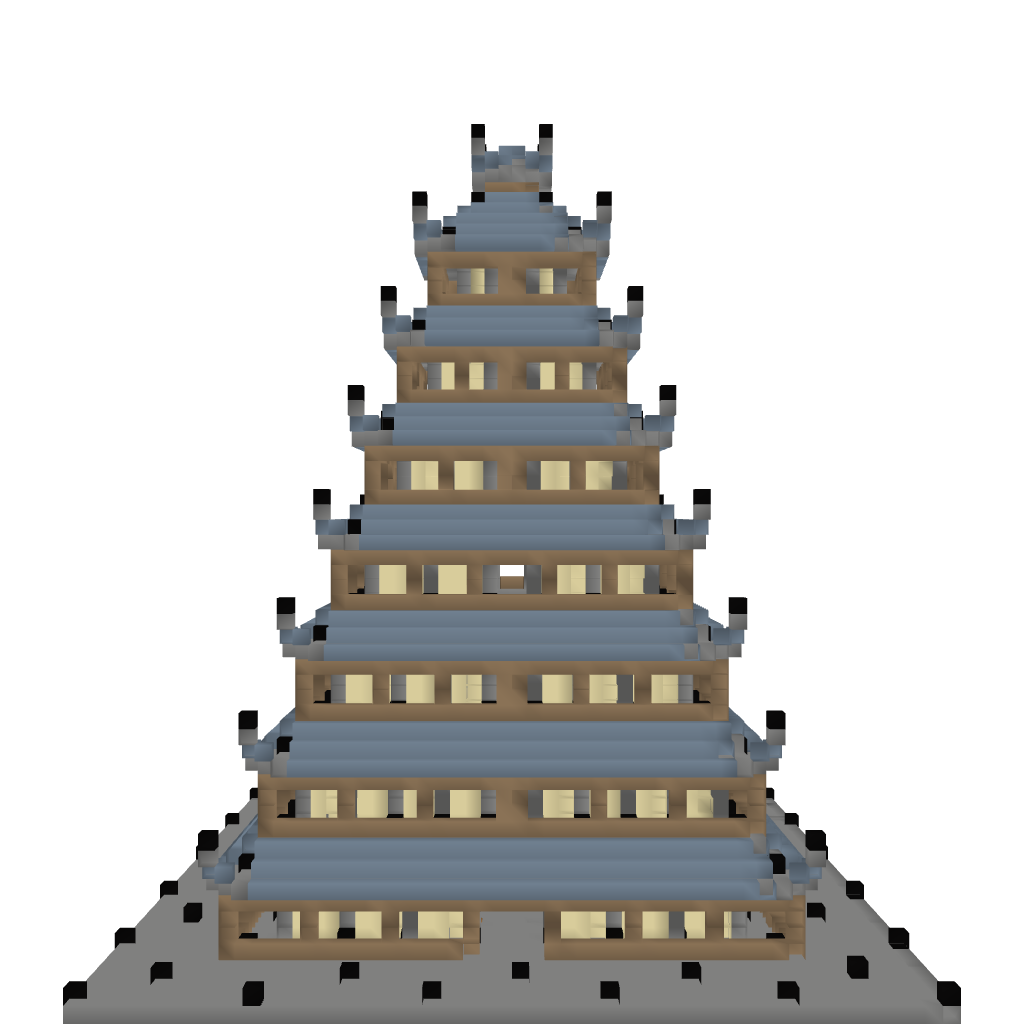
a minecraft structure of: Pagoda